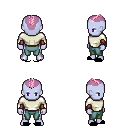
a pixel art fantasy rpg character, male body template, dark elf, purple skin, white long-sleeve shirt, teal pants, pink short mohawk hairstyle, cloth bracers, black slippers, four views (front, back, left, right), 2x2 character sprite sheet, small pixel art, hard edges, no anti-aliasing